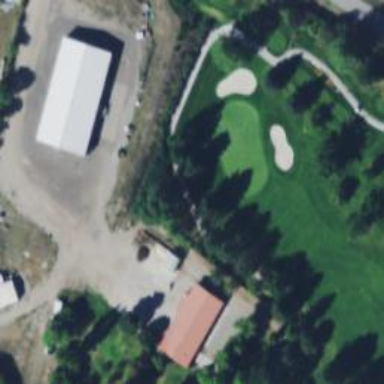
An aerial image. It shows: Service road used as golf cart path.